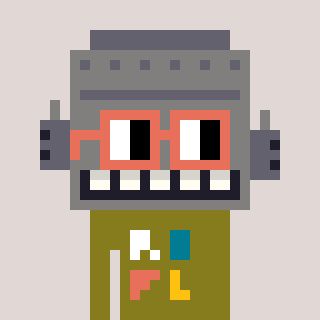
a pixel art character with square orange glasses, a robot-shaped head and a gunk-colored body on a warm background